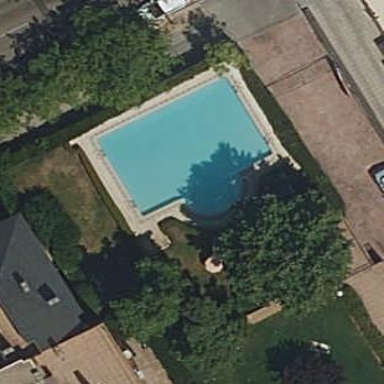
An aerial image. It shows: Swimming pool located in leisure land.